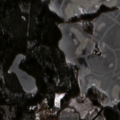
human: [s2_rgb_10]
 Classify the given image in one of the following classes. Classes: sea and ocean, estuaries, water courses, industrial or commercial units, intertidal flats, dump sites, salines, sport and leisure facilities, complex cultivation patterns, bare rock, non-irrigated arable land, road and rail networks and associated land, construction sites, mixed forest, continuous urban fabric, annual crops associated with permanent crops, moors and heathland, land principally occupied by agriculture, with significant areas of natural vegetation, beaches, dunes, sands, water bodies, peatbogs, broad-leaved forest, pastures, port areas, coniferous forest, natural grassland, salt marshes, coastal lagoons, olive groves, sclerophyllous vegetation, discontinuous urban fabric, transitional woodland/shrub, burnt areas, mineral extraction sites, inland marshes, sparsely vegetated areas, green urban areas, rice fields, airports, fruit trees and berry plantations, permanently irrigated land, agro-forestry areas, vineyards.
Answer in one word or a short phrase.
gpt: coniferous forest, mixed forest, water bodies